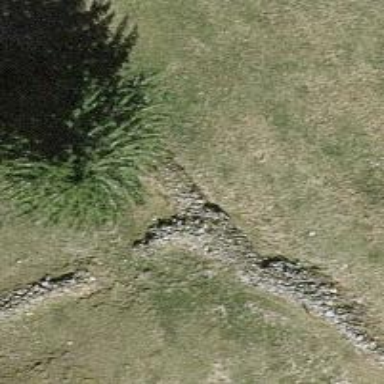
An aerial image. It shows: Wall barrier.